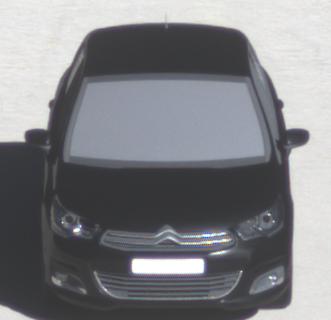
Make: Citroen
Model: C4 VTi 95
Detailed model: C4 (II)
Model produced from: 2012/08
Model produced until: 2013/06
Doors: 5
Color: black
Road condition: dry road
Daytime: morning or afternoon
Contrast: high contrast